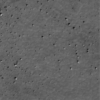
Label: not_dusty